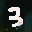
Label: 3